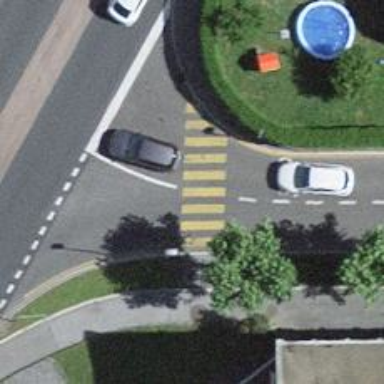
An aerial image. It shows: Marked crossing on the road with clear markings.